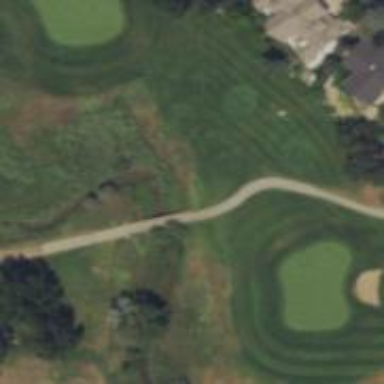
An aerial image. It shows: Path bridge designed for golf carts.